Question: Given the following information, how can I select the most recent line items (based on 'time_entered') on unique 'params' and 'cron_action_id' pairs that haven't been executed?
### cron_schedule

For example, ids 1, 2, and 4 have the same 'params' and 'cron_action_id', so I need not select all 3, just id 4. Same principle for id 3/5 and 7/8.
I can only get so far as
'''
SELECT *
FROM cron_schedule cs
INNER JOIN cron_actions ca
ON cs.cron_action_id = ca.cron_action_id
WHERE time_executed = 0
-- GROUP BY (params, cron_action_id) ?
'''
This should return rows with id 4, 5, 6, and 8
Thanks
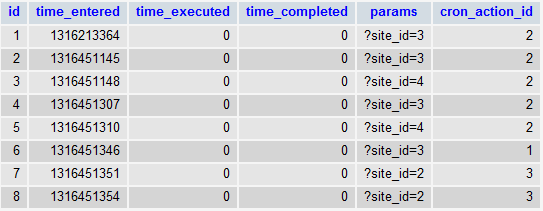
Answer: '''
SELECT t1.*
FROM cron_schedule t1
INNER JOIN (SELECT params,
cs.cron_action_id,
Max(time_entered) AS time_entered
FROM cron_schedule cs
INNER JOIN cron_actions ca
ON cs.cron_action_id = ca.cron_action_id
WHERE time_executed = 0
GROUP BY params, cron_action_id) AS t2
ON t1.params = t2.params
AND t1.cron_action_id = t2.cron_action_id
AND t1.time_entered = t2.time_entered
INNER JOIN cron_actions ca2
ON t1.cron_action_id = ca2.cron_action_id
WHERE t1.time_executed = 0
'''